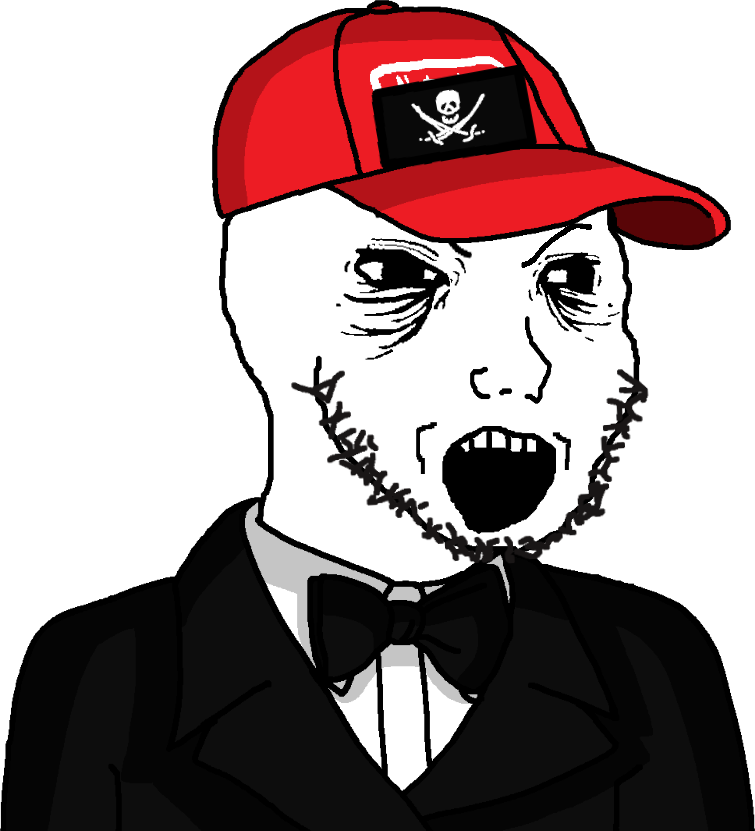
Label: 5_Soyjak